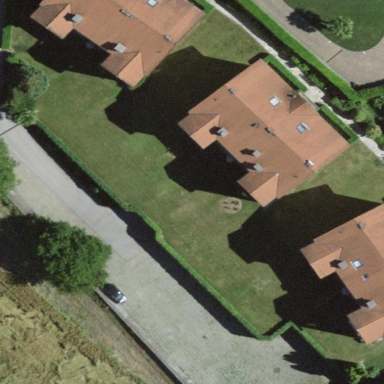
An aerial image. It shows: Garage.